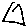
Label: triangle